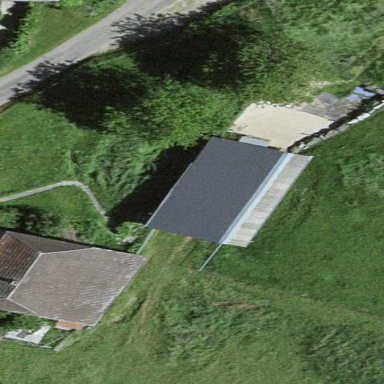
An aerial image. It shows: Farm auxiliary building.